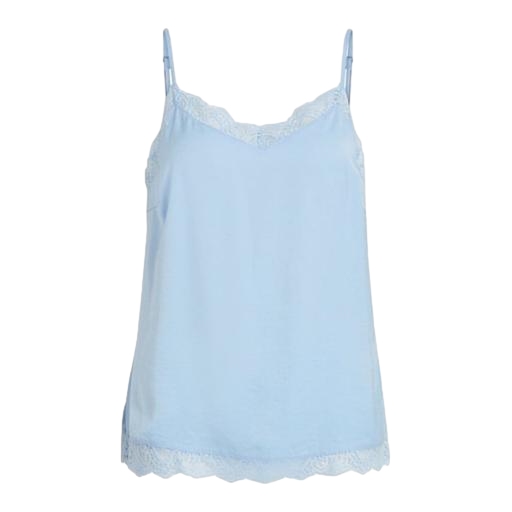
light blue tank, blue lace-insert vest, blue lace tank top, white background